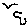
Label: bird